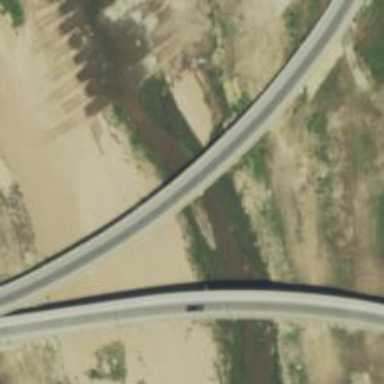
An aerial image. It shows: Motorway link bridge.